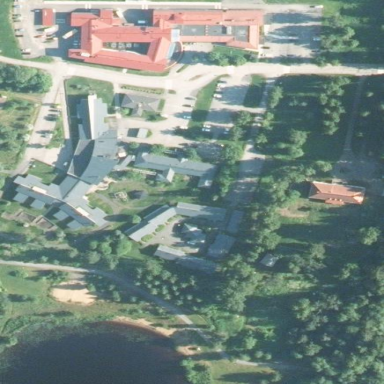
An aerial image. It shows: Kindergarten.